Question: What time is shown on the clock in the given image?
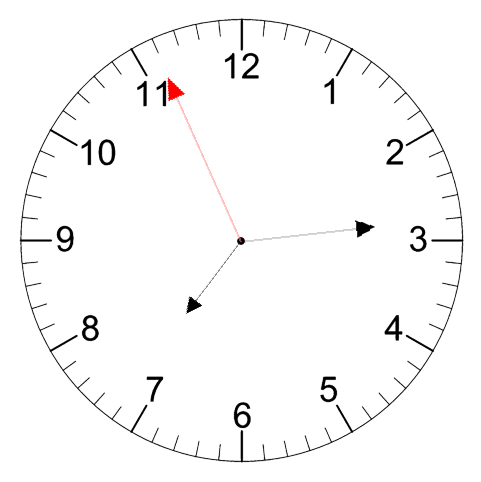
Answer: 07:13:56